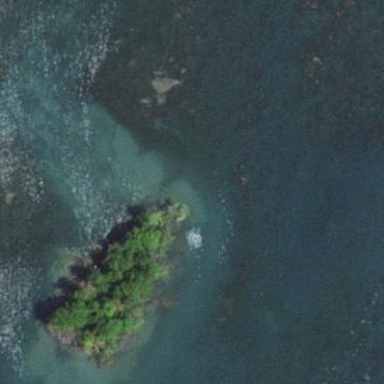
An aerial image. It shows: Islet.